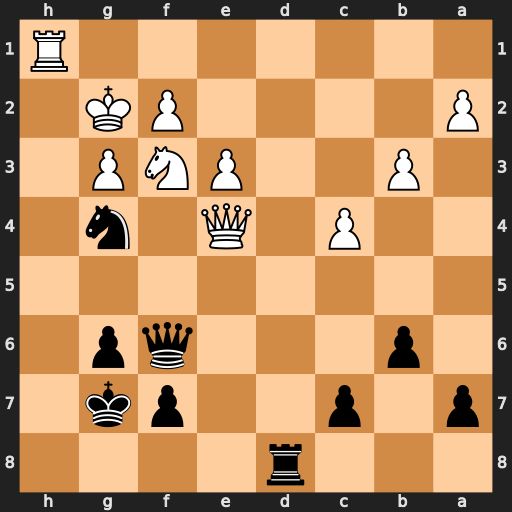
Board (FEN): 3r4/p1p2pk1/1p3qp1/8/2P1Q1n1/1P2PNP1/P4PK1/7R
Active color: b
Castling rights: -
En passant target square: -
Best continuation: Nxf2 Kxf2 Rd2+ Kf1 Rd1+ Kg2 Qb2+